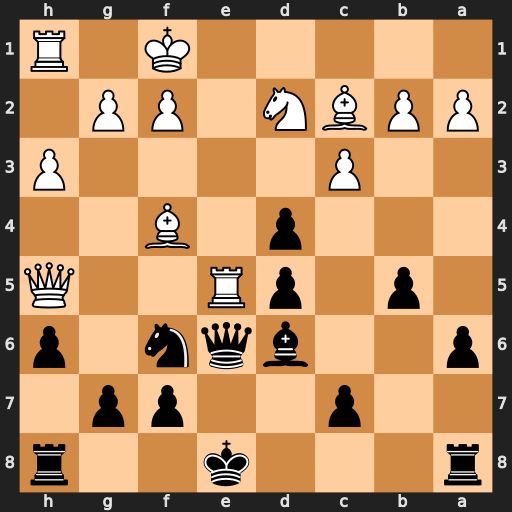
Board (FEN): r3k2r/2p2pp1/p2bqn1p/1p1pR2Q/3p1B2/2P4P/PPBN1PP1/5K1R
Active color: b
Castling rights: kq
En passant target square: -
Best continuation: Nxh5 Rxe6+ fxe6